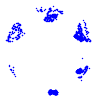
Particle: kaon